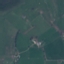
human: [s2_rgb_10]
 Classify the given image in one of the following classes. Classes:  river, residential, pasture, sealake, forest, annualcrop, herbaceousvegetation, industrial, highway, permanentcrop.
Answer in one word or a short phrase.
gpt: Pasture